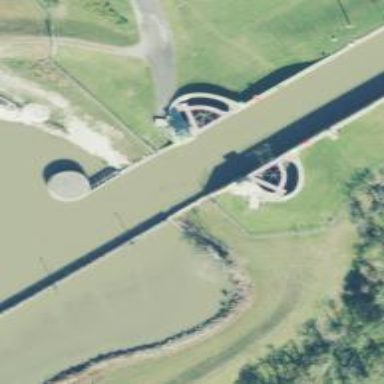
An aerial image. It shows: Lock gate along waterway.